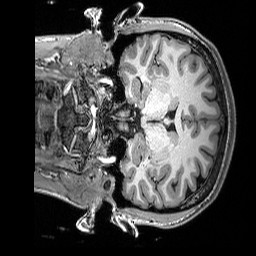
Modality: T1w
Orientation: coronal
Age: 26
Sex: female